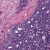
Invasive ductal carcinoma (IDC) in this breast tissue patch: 0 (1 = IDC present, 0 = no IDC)